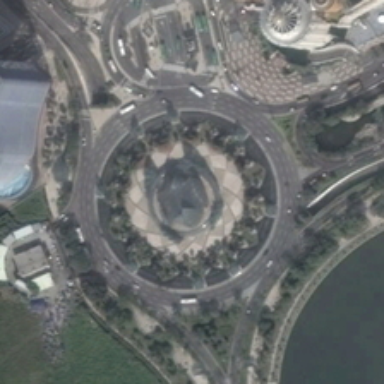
Many green trees are in a circle square surrounded by a circle road and several buildings .